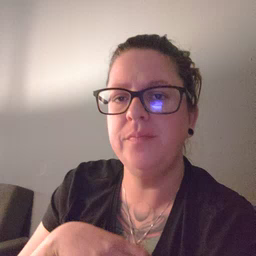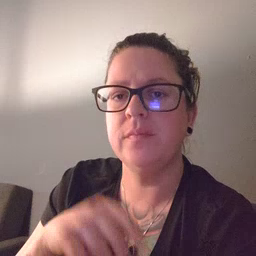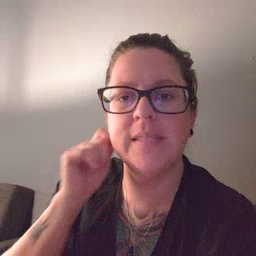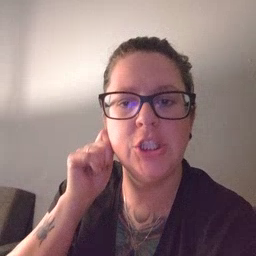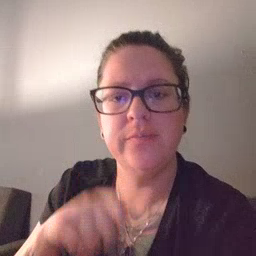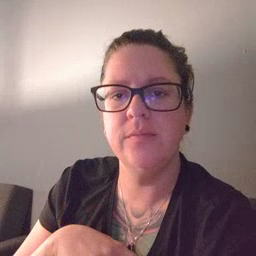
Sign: ear